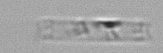
Label: Cerataulina_pelagica